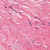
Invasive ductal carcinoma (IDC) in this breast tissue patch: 0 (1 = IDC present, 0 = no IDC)